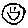
Label: smiley face